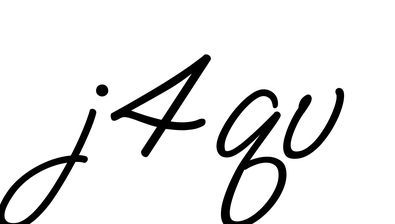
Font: MeowScript-Regular